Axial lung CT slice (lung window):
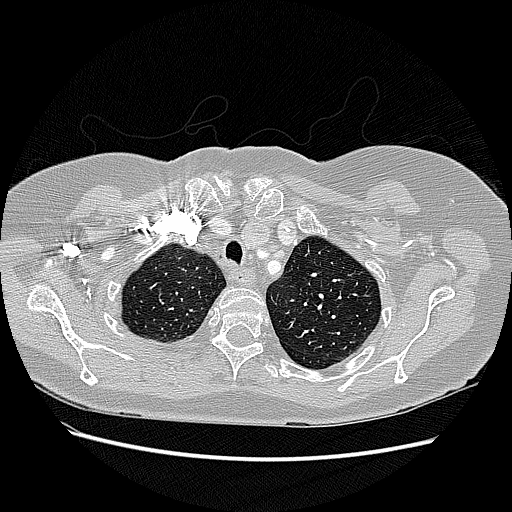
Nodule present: no